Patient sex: F
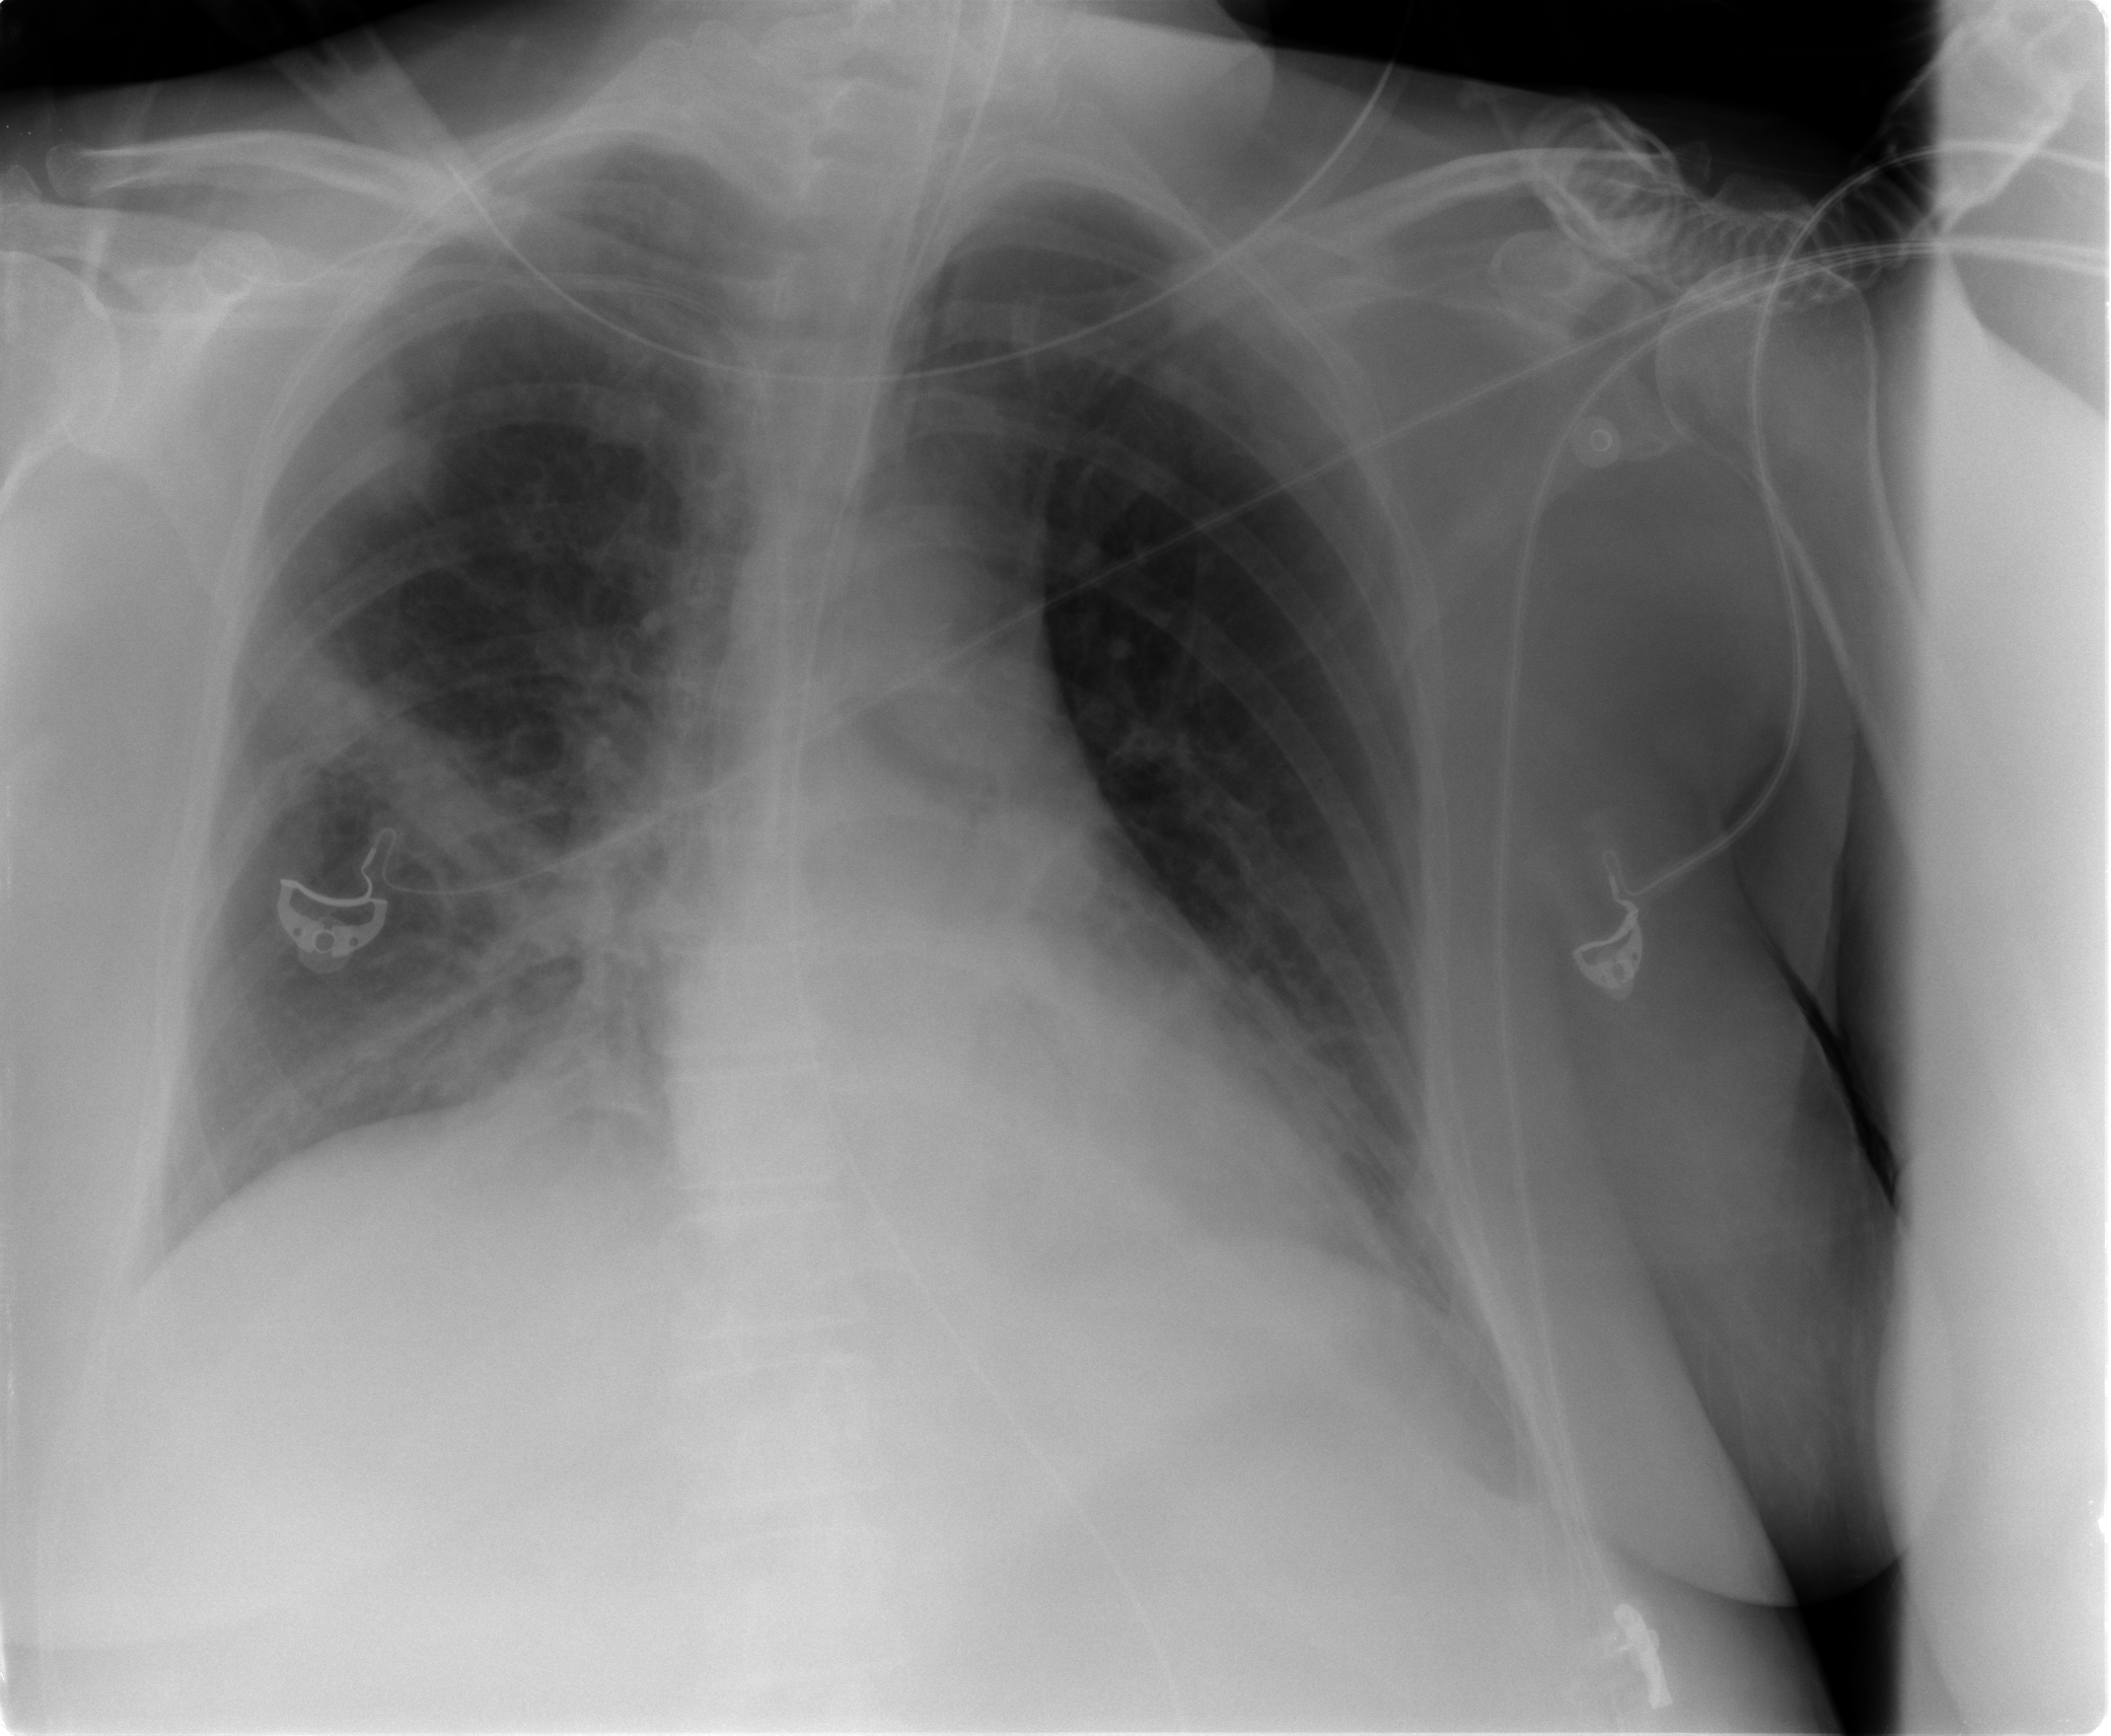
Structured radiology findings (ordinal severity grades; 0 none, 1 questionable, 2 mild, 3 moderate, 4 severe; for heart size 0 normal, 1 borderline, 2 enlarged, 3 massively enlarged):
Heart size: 0
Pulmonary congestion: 0
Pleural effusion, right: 0
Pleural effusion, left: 0
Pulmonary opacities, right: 1
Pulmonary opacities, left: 0
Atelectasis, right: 2
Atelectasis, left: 2